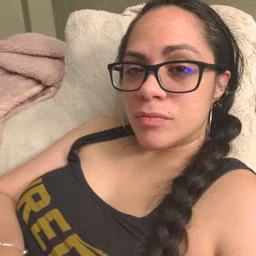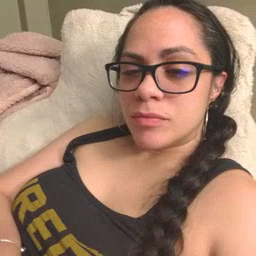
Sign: pizza